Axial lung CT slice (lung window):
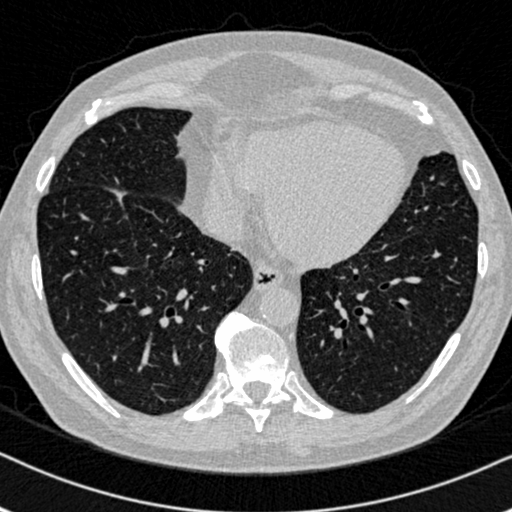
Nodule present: no